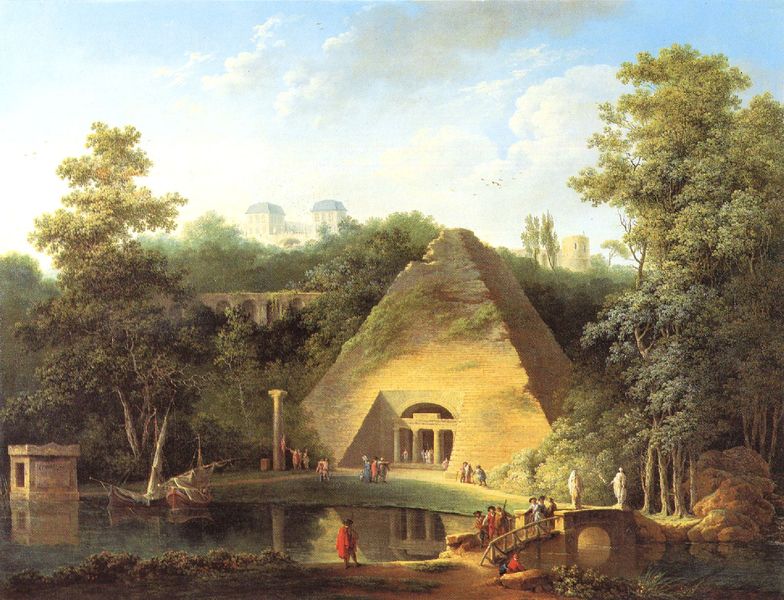
Titel: Der Park und die Pyramide von Maupertuis
Künstler: Claude-Louis Chatelet
Schlagwörter: gemälde, himmel, wasser, wolken, bäume, landschaft, menschen, see, licht, säule, stein, häuser, brücke, boote, genre, segel, figuren, eingang, ruine, türme, portal, pyramide